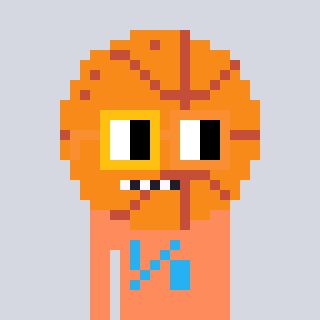
a pixel art character with square yellow and orange glasses, a basketball-shaped head and a peachy-colored body on a cool background